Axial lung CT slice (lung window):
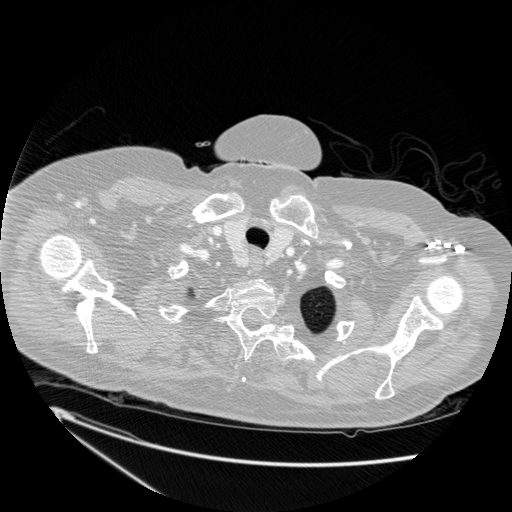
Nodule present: no